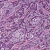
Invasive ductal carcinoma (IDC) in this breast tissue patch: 1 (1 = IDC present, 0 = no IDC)